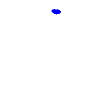
Particle: electron